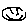
Label: smiley face